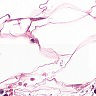
Metastatic tissue present: no